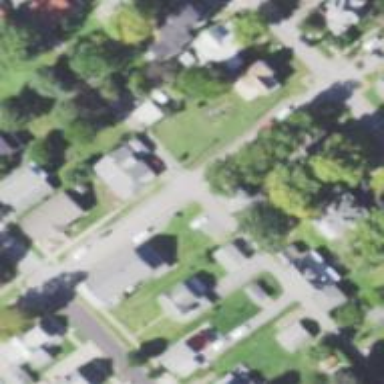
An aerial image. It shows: Alley classified as service road.